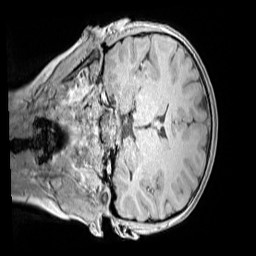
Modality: MP2RAGE
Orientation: coronal
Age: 11
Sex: female
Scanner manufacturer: siemens
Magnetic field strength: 3 T
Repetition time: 4 s
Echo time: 0.00299 s